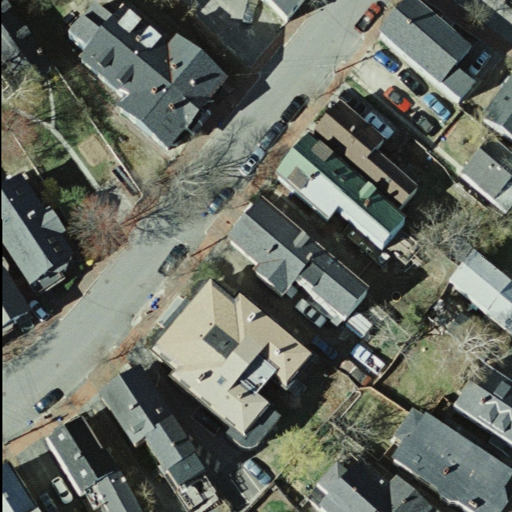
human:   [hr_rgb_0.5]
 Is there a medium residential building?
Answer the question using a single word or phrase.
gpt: yes

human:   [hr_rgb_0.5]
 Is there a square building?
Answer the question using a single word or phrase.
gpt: no

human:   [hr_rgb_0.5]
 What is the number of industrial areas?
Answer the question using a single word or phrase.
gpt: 0

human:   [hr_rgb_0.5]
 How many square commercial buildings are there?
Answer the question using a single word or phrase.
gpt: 0

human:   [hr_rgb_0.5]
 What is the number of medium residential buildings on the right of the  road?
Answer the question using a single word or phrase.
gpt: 6

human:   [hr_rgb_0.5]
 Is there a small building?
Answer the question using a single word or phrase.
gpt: yes

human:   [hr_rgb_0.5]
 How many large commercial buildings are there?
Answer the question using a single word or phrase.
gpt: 0

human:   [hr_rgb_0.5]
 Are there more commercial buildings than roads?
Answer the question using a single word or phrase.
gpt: no

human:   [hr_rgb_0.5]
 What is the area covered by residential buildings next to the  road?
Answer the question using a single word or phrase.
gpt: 2662m2

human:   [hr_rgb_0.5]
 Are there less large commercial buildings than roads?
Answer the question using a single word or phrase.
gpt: yes

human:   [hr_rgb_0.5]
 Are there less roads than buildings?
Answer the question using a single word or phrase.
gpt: yes

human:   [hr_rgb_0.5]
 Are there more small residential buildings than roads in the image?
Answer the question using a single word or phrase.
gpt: yes

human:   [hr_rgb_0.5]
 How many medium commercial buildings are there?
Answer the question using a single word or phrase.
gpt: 0

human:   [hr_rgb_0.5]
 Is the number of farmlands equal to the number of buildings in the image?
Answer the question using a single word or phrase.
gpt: no

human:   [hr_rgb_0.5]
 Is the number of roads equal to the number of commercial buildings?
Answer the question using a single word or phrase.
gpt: no

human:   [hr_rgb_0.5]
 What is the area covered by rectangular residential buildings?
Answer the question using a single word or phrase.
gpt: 1211m2

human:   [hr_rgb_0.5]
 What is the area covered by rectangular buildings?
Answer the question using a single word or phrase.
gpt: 1211m2

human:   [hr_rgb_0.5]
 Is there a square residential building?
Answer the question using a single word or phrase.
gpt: no

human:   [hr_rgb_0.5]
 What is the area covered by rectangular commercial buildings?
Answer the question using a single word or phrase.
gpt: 0m2

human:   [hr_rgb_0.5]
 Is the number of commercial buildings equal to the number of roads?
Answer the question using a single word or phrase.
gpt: no

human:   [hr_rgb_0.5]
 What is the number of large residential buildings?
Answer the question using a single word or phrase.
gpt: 1

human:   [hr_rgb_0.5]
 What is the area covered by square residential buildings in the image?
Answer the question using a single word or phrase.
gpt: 0m2

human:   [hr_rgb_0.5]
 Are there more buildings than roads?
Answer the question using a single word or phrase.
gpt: yes

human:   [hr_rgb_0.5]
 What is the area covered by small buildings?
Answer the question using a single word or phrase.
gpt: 152m2

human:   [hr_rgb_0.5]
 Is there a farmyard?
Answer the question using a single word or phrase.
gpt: no

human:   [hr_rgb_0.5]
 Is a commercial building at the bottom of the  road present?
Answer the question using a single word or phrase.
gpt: no

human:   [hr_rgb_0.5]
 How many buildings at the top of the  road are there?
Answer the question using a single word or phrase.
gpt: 2

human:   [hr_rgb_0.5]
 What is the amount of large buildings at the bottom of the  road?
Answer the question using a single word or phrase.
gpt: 1

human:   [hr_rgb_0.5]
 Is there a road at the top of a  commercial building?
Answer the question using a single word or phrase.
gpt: no

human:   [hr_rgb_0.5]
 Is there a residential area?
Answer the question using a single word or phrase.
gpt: no

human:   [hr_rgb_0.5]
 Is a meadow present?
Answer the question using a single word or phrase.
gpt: no

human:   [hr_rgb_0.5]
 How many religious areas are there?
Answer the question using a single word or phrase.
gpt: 0

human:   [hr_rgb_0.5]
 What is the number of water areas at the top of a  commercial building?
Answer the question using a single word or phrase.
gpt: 0

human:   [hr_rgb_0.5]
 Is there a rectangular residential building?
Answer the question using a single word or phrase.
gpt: yes

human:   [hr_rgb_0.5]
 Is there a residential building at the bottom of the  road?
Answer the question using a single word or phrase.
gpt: yes

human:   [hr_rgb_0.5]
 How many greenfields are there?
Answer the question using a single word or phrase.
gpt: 0